Interaction volume radius: 5 \u00c5
Interaction volume height: 15 \u00c5
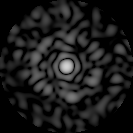
Disorder parameter: 0.8486